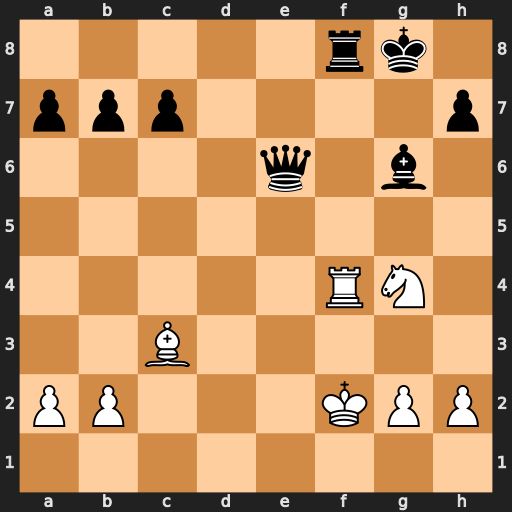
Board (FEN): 5rk1/ppp4p/4q1b1/8/5RN1/2B5/PP3KPP/8
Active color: w
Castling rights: -
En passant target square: -
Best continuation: Nh6#